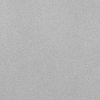
Atmospheric dust classification: dusty